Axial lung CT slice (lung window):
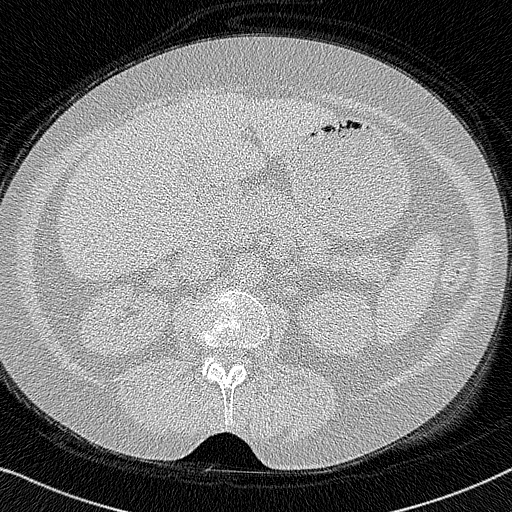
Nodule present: no